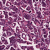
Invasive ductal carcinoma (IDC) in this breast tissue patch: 1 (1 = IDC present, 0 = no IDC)